Field crop: maize
Growth stage: 1
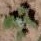
Species: chenopodium